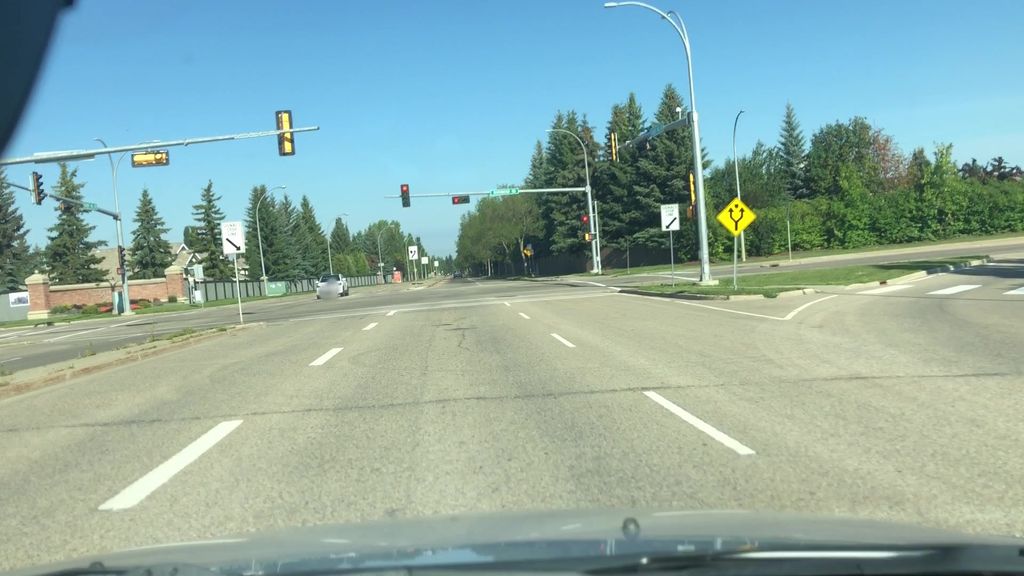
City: edmonton